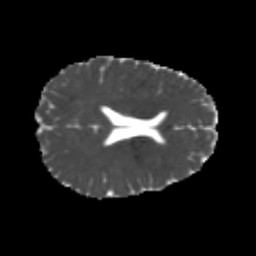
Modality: MD
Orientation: axial
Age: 25
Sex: female
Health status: healthy
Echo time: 0.074 s